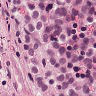
Metastatic tissue present: yes